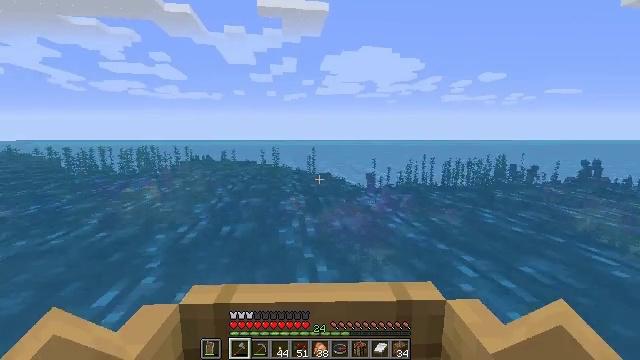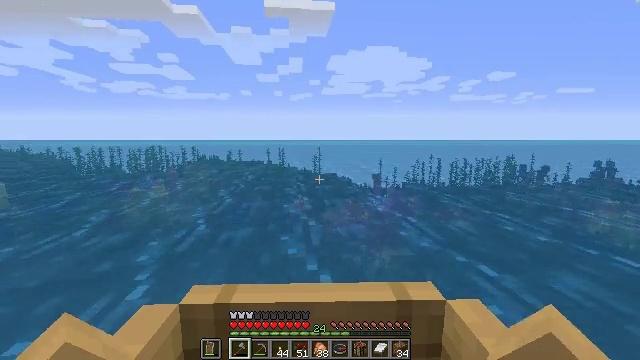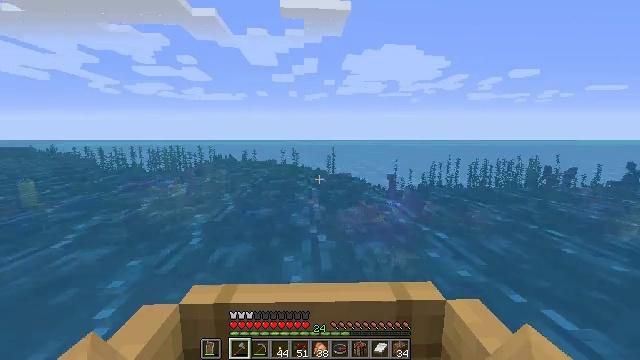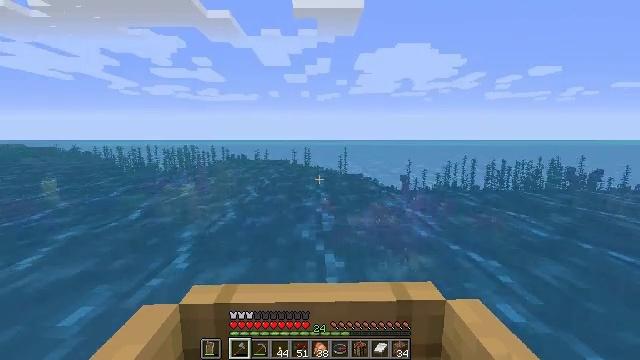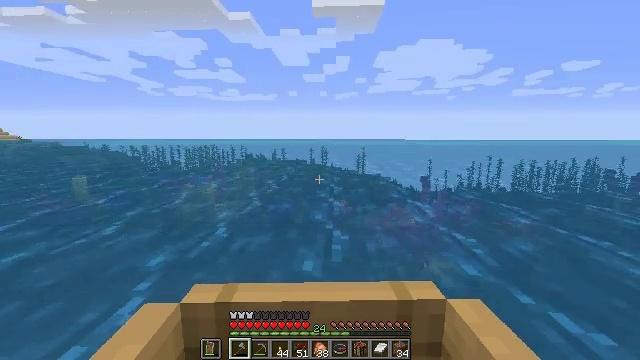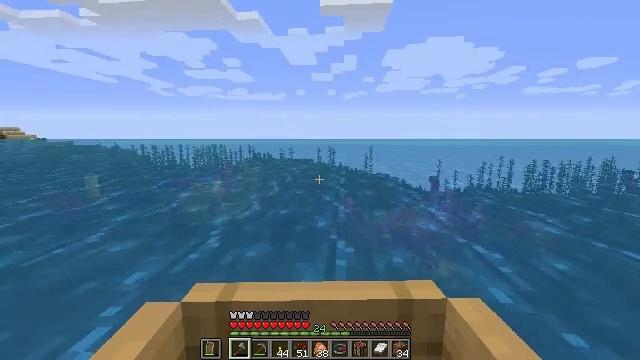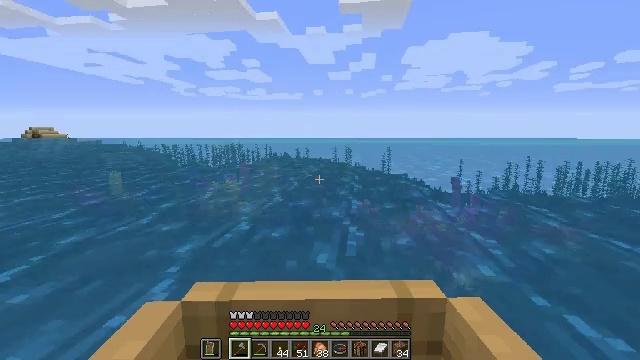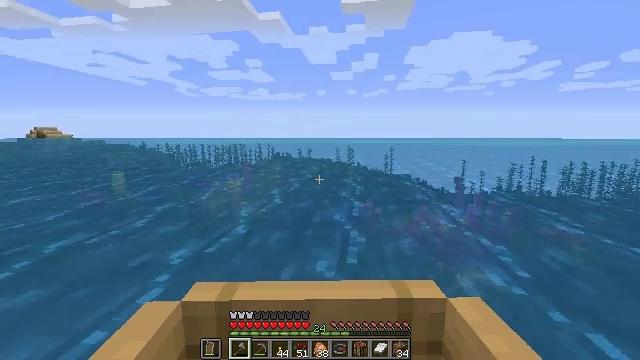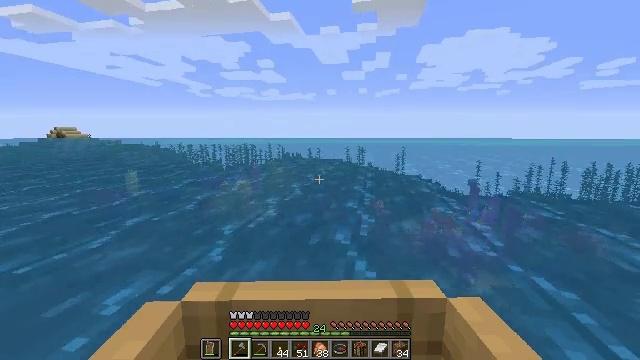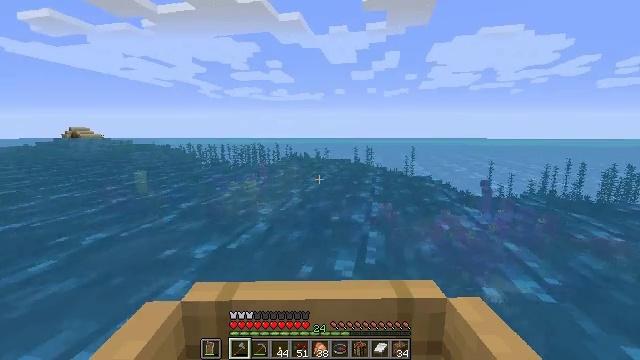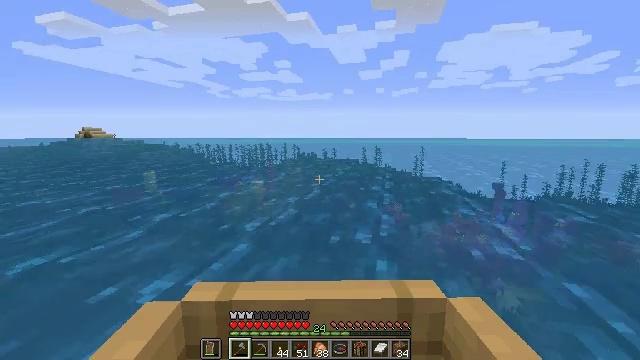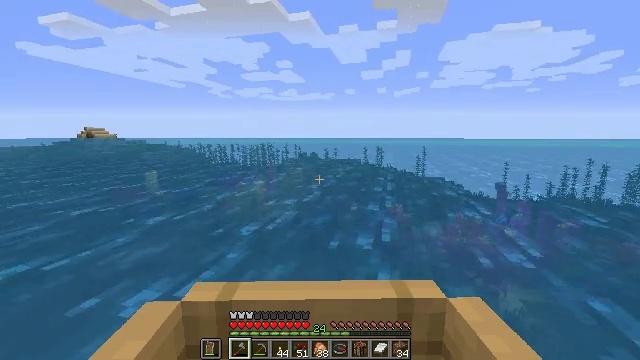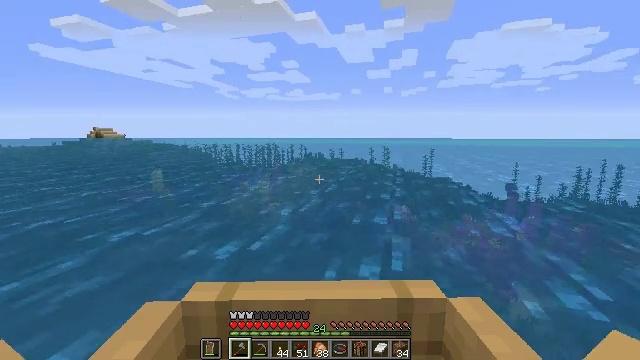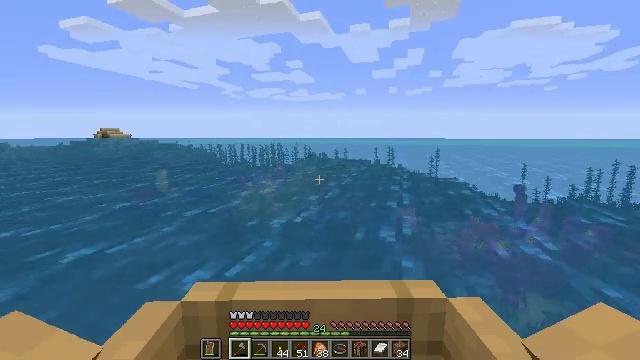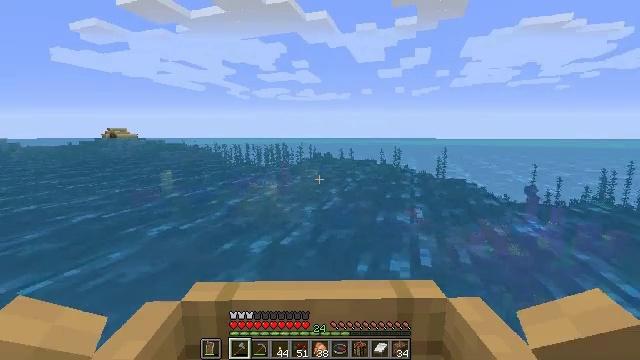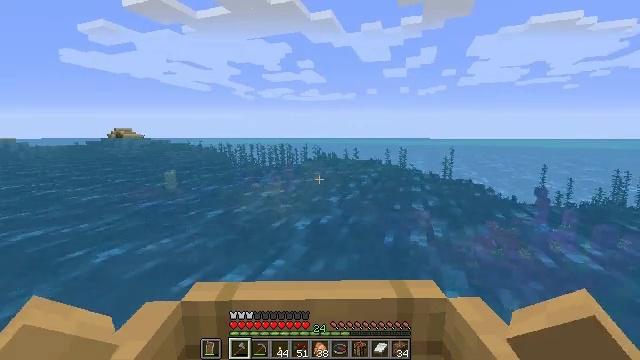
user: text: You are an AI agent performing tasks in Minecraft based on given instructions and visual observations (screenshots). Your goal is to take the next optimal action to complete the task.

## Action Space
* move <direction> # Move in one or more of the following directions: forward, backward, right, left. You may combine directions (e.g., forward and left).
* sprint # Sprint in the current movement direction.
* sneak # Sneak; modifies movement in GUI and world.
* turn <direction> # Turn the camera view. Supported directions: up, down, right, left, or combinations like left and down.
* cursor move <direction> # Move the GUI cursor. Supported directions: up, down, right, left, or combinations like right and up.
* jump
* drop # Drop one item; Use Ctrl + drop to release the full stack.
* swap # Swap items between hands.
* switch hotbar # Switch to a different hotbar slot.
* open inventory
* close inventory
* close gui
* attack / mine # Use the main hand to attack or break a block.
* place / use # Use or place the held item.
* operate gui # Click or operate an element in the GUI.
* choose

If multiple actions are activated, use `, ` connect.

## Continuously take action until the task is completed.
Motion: motion action
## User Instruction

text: Use hand or tool to break sea pickles.
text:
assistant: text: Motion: move forward
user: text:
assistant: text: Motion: move forward
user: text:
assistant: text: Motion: move forward
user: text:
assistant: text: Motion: move forward
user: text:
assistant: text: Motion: move forward
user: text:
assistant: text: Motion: move forward
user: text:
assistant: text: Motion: move forward
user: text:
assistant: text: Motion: move forward
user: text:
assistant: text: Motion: move forward
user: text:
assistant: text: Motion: move forward
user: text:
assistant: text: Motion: move forward
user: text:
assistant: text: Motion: move forward
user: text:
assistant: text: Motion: move forward
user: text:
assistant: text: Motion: move forward
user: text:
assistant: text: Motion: move forward
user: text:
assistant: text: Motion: move forward
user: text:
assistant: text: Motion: move forward
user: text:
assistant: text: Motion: move forward
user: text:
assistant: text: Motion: move forward
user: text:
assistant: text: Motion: move forward
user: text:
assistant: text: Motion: move forward
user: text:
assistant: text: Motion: move forward
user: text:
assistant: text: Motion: move forward
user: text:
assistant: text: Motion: move forward
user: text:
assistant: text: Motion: move forward
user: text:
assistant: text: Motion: move forward
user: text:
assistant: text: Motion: move forward
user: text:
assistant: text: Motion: move forward
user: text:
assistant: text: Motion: move forward
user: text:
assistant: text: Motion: move forward